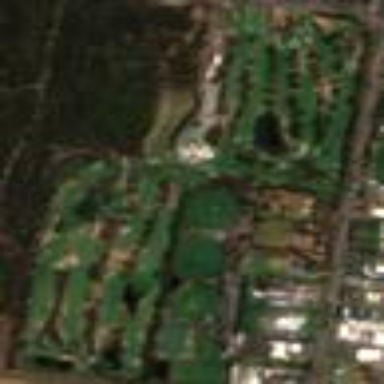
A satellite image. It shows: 18-hole golf course situated within leisure land.